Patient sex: M
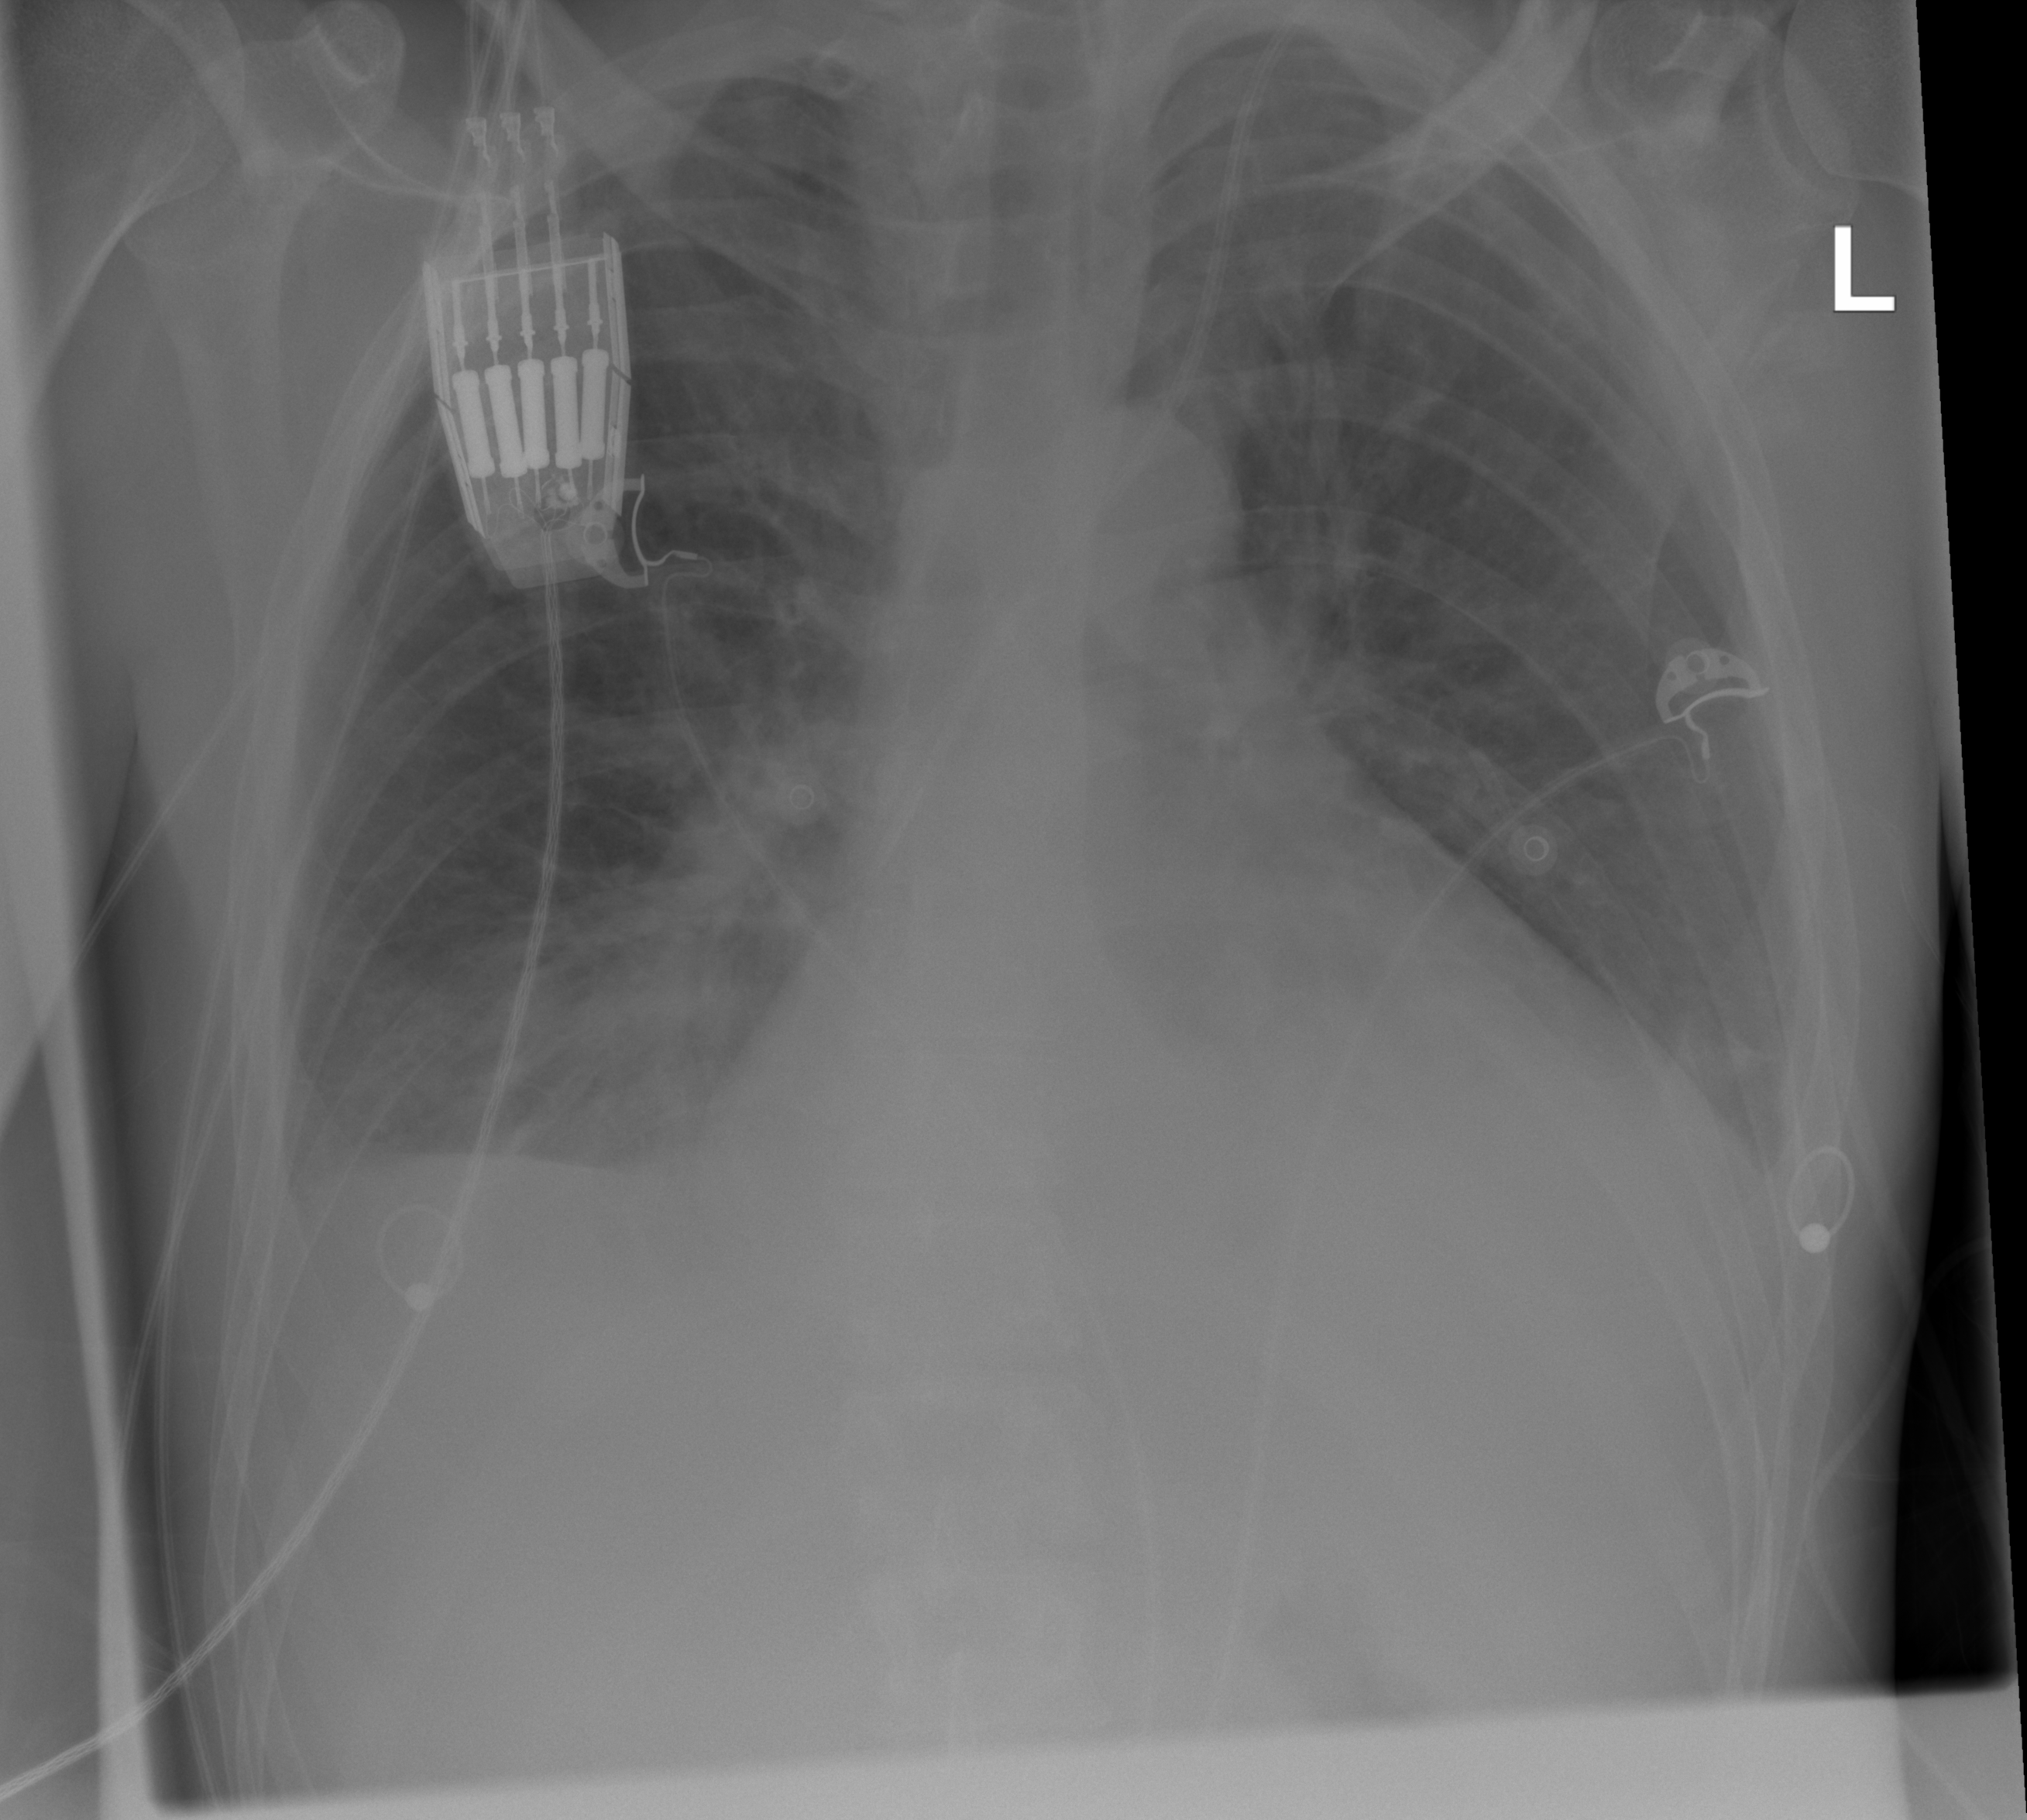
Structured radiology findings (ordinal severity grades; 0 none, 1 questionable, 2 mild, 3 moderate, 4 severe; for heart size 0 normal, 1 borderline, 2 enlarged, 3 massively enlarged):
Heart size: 2
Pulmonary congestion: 2
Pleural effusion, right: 1
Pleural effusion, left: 1
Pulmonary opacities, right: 2
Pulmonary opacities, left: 1
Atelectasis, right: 2
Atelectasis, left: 2